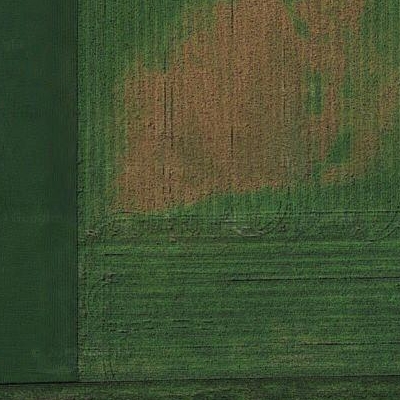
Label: bField